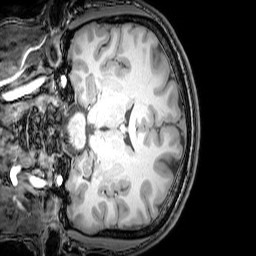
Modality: T1w
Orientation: coronal
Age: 22
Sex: male
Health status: healthy
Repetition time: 0.081 s
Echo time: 0.037 s